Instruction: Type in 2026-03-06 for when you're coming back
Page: home
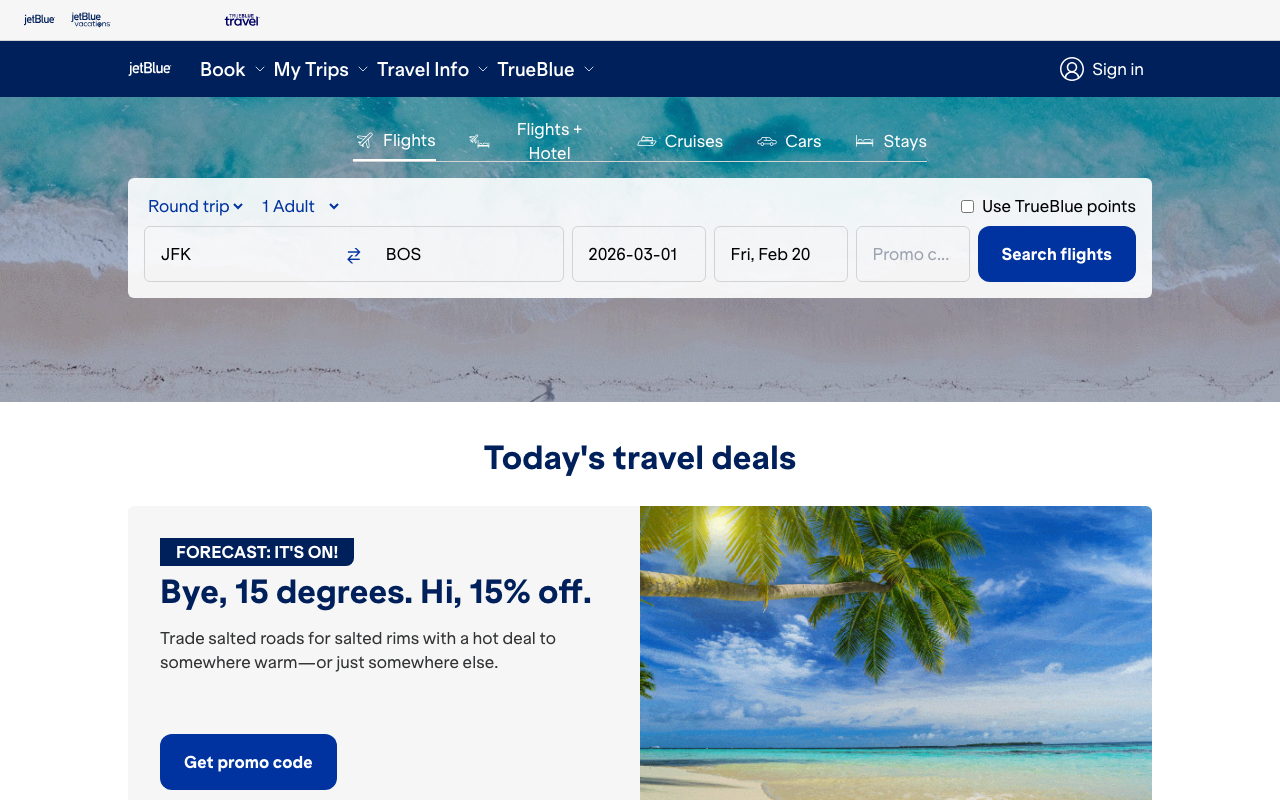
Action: type